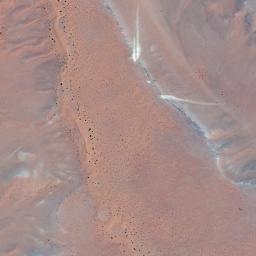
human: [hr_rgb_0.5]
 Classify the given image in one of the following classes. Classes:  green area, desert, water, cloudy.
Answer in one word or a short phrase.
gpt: desert